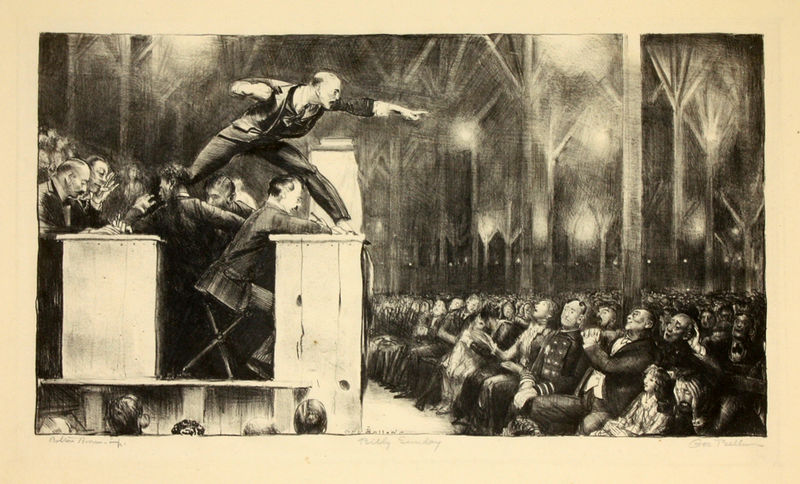
Titel: Billy Sunday
Künstler: George Wesley Bellows
Standort: Amherst (Massachusetts, USA)
Institution: Mead Art Museum, Amherst College
Schlagwörter: menschen, männer, schwarz, stuhl, tisch, zeichnung, masse, redner, publikum, rede, saal, audience, chair, court, crowd, hall, hands, men, people, white, women, black, chairs, grey, interior, meeting, seat, seated, sitting, talking, print, hoch, halle, geschrei, fighting, man, girl, german, child, uniform, light, drawing, black and white, shadow, zuhörer, coats, line, parlament, ärger, faces, beschimpfung, lights, england, sall, lines, motion, finger, fingers, pointing, drama, dramatic, debatte, gesture, standing, action, anger, angry, gentlemen, russia, crowds, heads, point, listening, stage, performer, b&w, politics, speech, assembly, acting, hitler, shouting, yelling, politicians, podium, shreiber, debate, hit, speaker, parliment, ministers, address, lenin, timbered roof